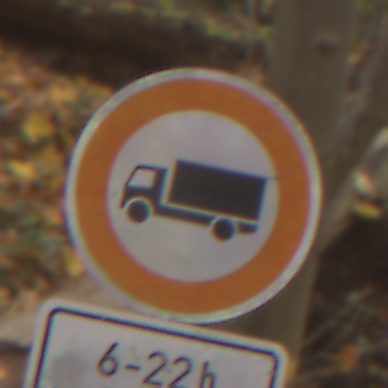
Verkehrszeichen: VerbotFuerKraftfahrzeugeUeberDreiKommaFuenfTonnen
Zusatzzeichen unten: ZeitangabenMitBeschraenkungAufWochentage4
Umgebung: Outdoor, Nature
Tageszeit: MorningAfternoon
Wetter: Overcast
Licht: Natural
Jahreszeit: Autumn
Kontrast: LowContrast